Question: In my command window, I can execute 'find([0 1 0])', but when I run find in a function, as in 'x = find([0 1 0])', the compiler tells me that 'find' isn't defined. Why might that be?
The error is:
'''
??? Error: File: frequentTuples.m Line: 12 Column: 21
"find" previously appeared to be used as a function or command, conflicting with its
use here as the name of a variable.
A possible cause of this error is that you forgot to initialize the
variable, or you have initialized it implicitly using load or eval.
'''
and here's the code. The error occurs on the second line of the for loop.
'''
function [ tuples ] = frequentTuples( k, candidates, transactions, min_support )
%FREQUENTTUPLES Get frequent itemsets of size k
% Detailed explanation goes here
candidate_tuple_is_frequent = zeros(size(candidates, 1));
for i = 1:size(candidates, 1)
columns_of_candidate_items = transactions(:, candidates(i, :));
indices_of_transactions_containing_all_items = find(sum(columns_of_candidate_items') == k);
candidate_tuple_is_frequent(i) = size(indices_of_transactions_containing_all_items) >= min_support;
end
tuples = candidates(find(candidate_tuple_is_frequent, :));
end
'''

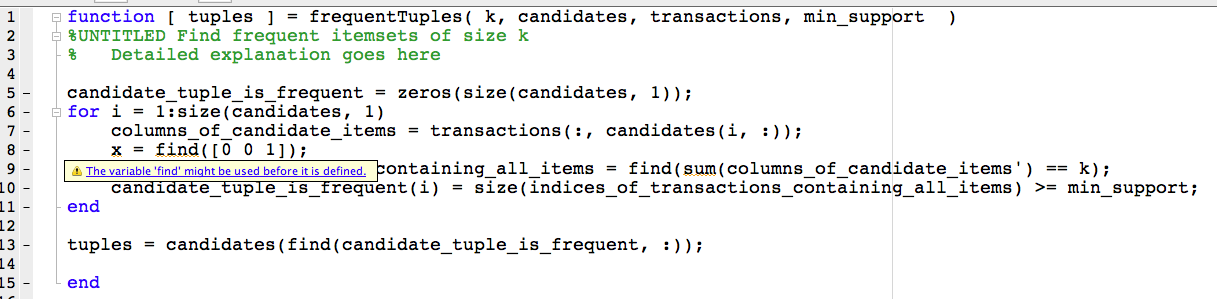
Answer: Ah, I see your problem now. You have a misplaced bracket on line 13. You have
'''
tuples = candidates(find(candidate_tuple_is_frequent, :));
'''
When you should have
'''
tuples = candidates(find(candidate_tuple_is_frequent), :);
'''
You're trying to call 'find(candidate_tuple_is_frequent, :)', which is trying to treat find as a variable. This means that any other call to find in the function will treat it as a variable, hence your error.